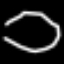
Label: octagon